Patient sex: F
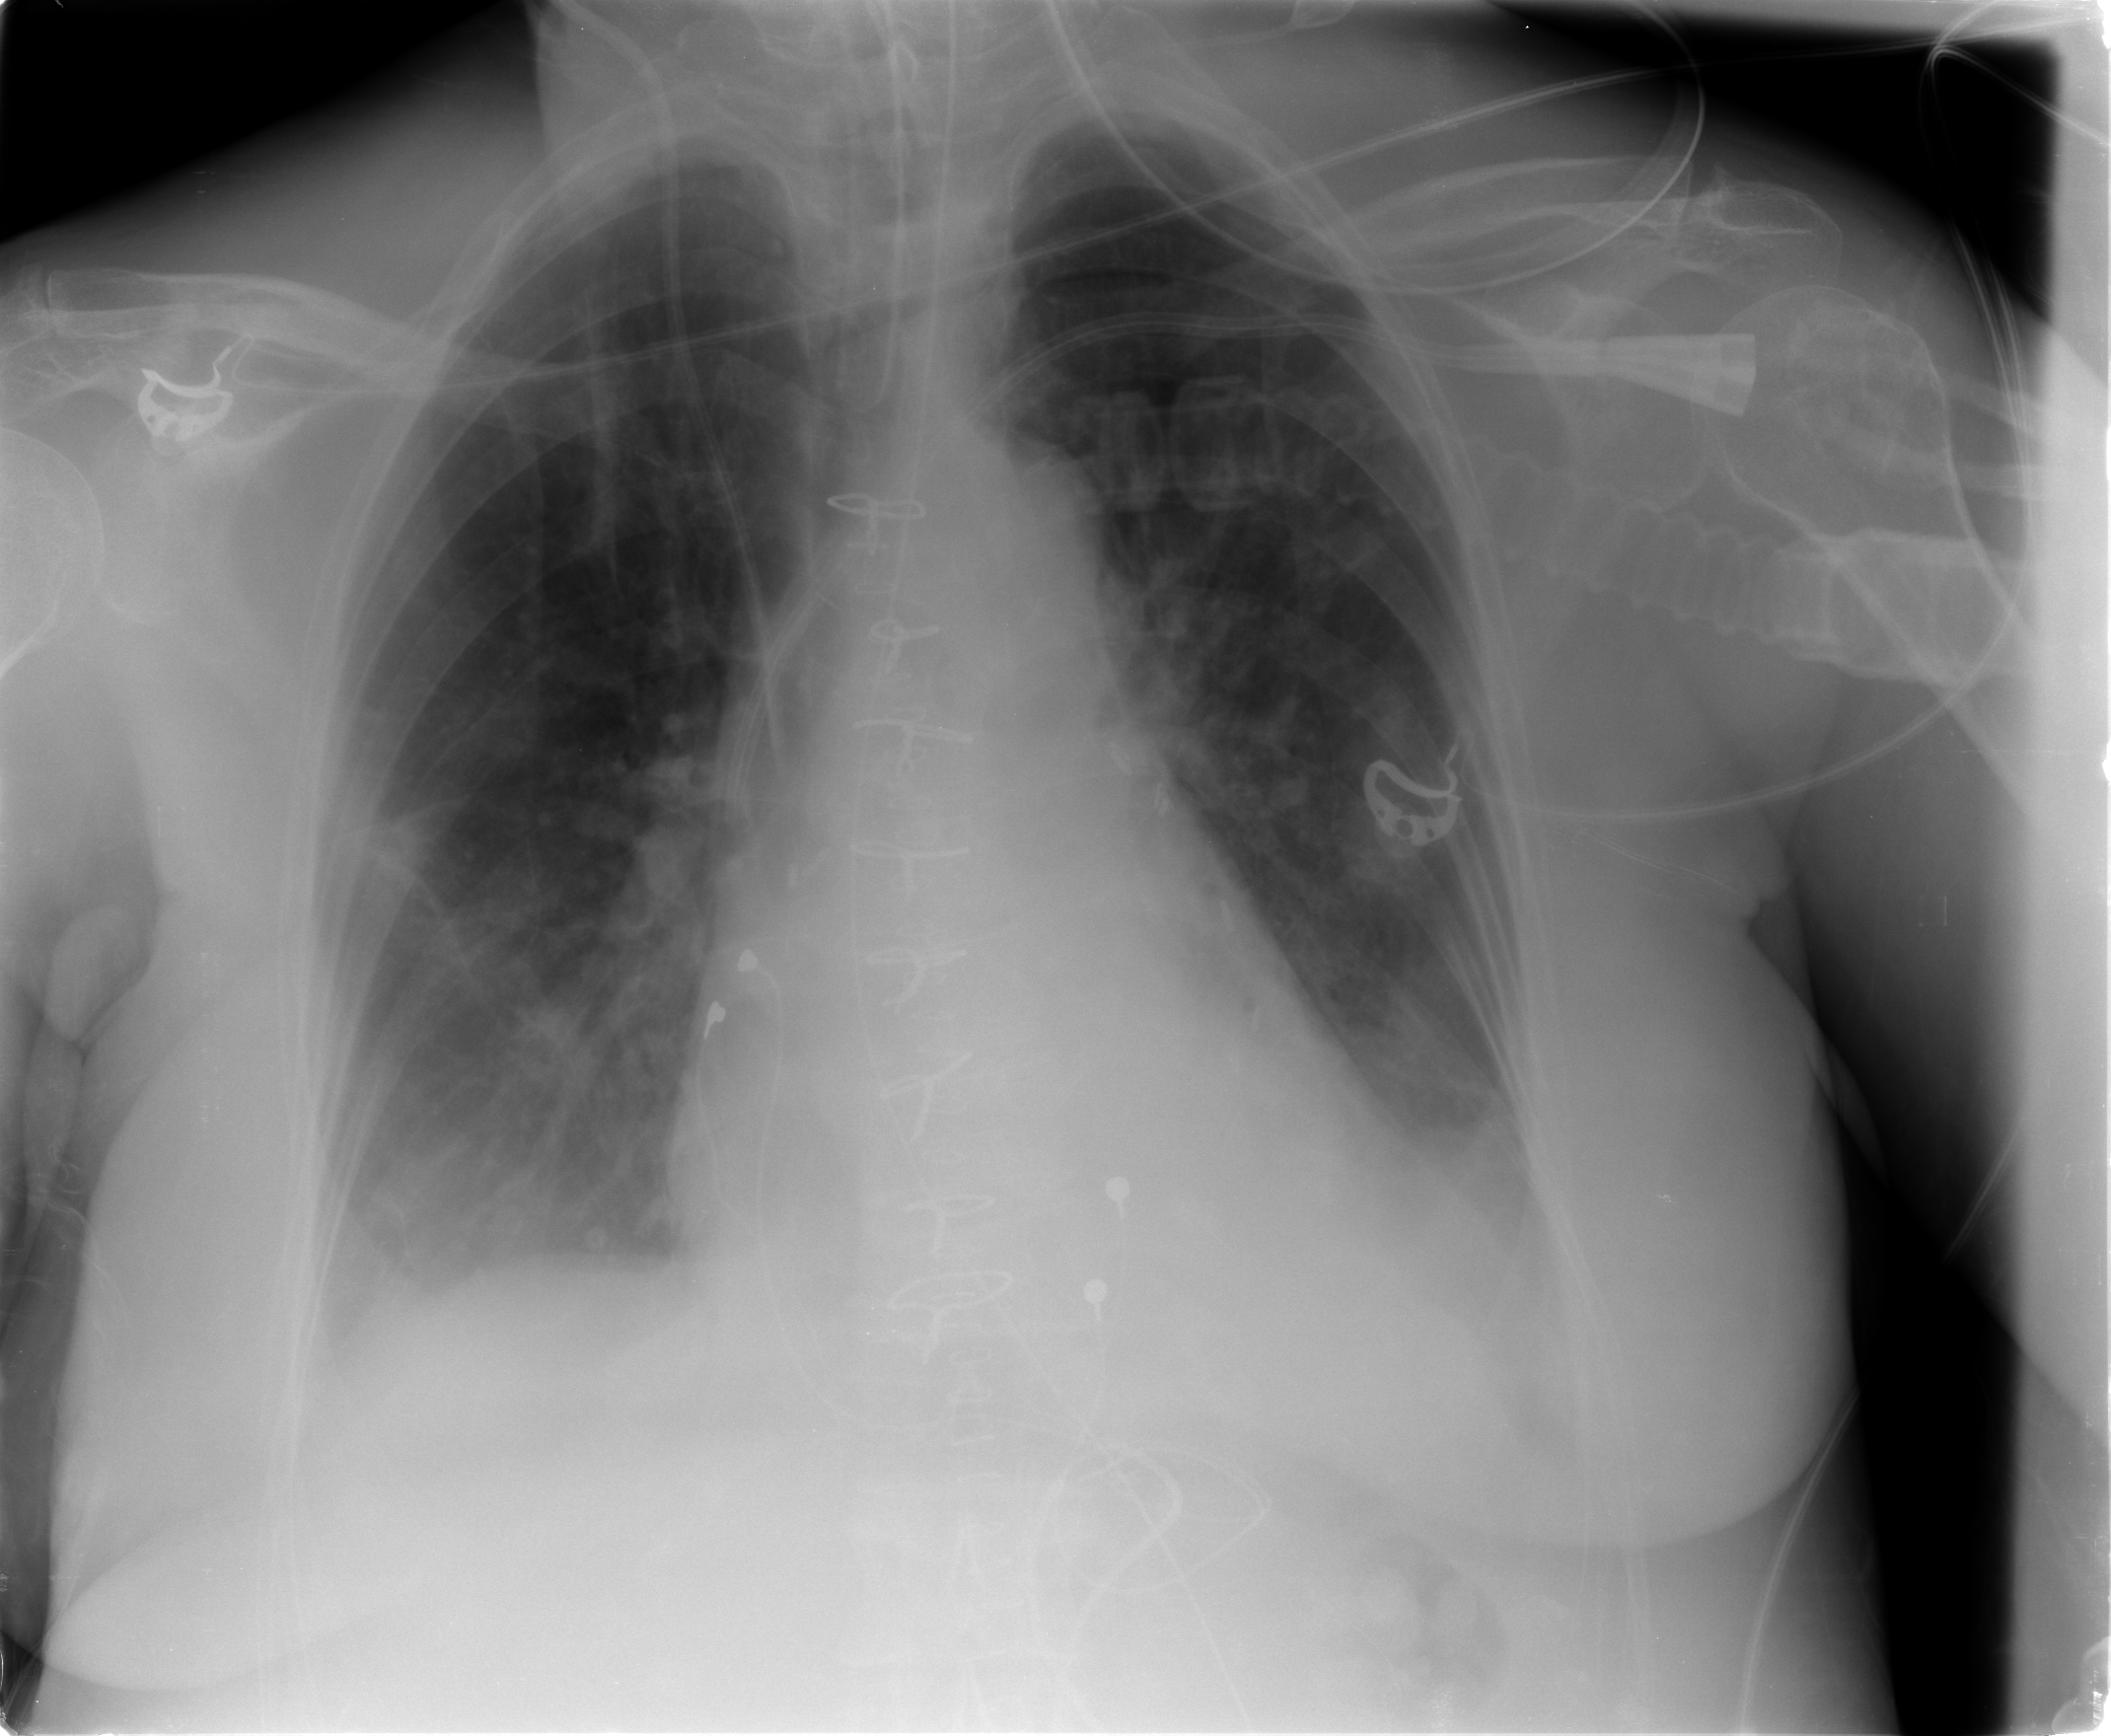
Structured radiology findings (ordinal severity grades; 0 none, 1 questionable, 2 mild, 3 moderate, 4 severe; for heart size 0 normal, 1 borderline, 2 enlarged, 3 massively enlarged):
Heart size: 1
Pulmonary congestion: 2
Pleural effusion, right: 2
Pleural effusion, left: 2
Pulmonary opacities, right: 0
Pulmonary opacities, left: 0
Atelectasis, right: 2
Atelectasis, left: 2